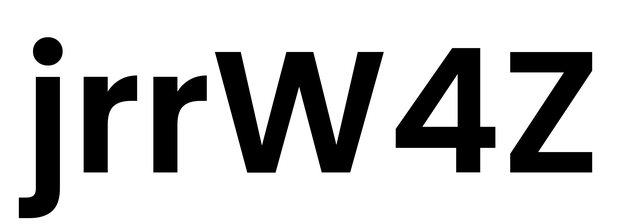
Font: Poppins-SemiBold